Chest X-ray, AP view. Patient: 53 years old, sex M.
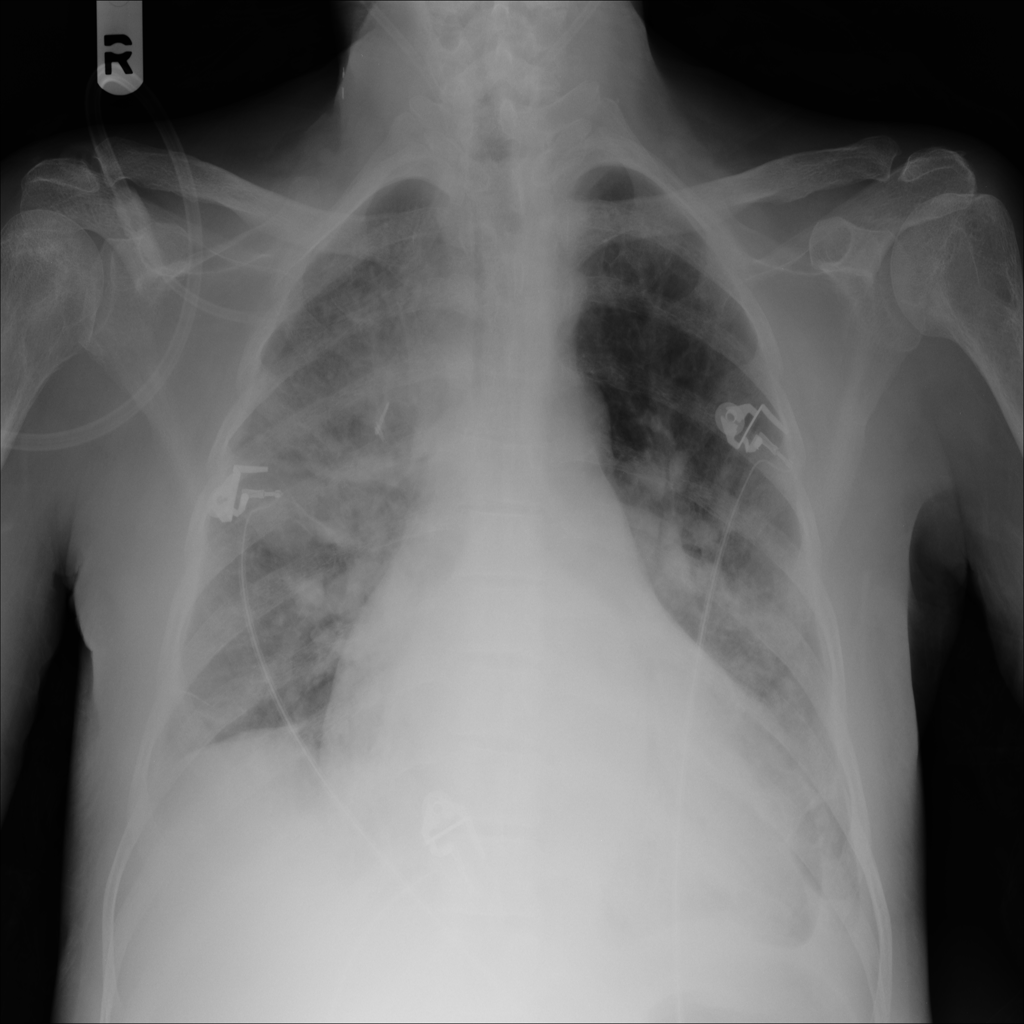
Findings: Cardiomegaly, Infiltration